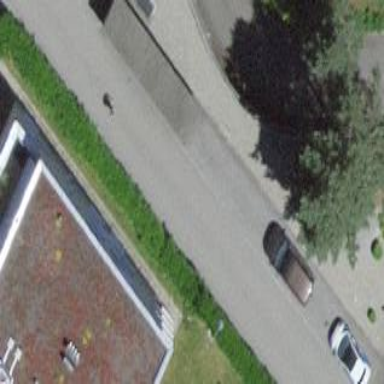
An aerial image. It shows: View of roof of building.